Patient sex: M
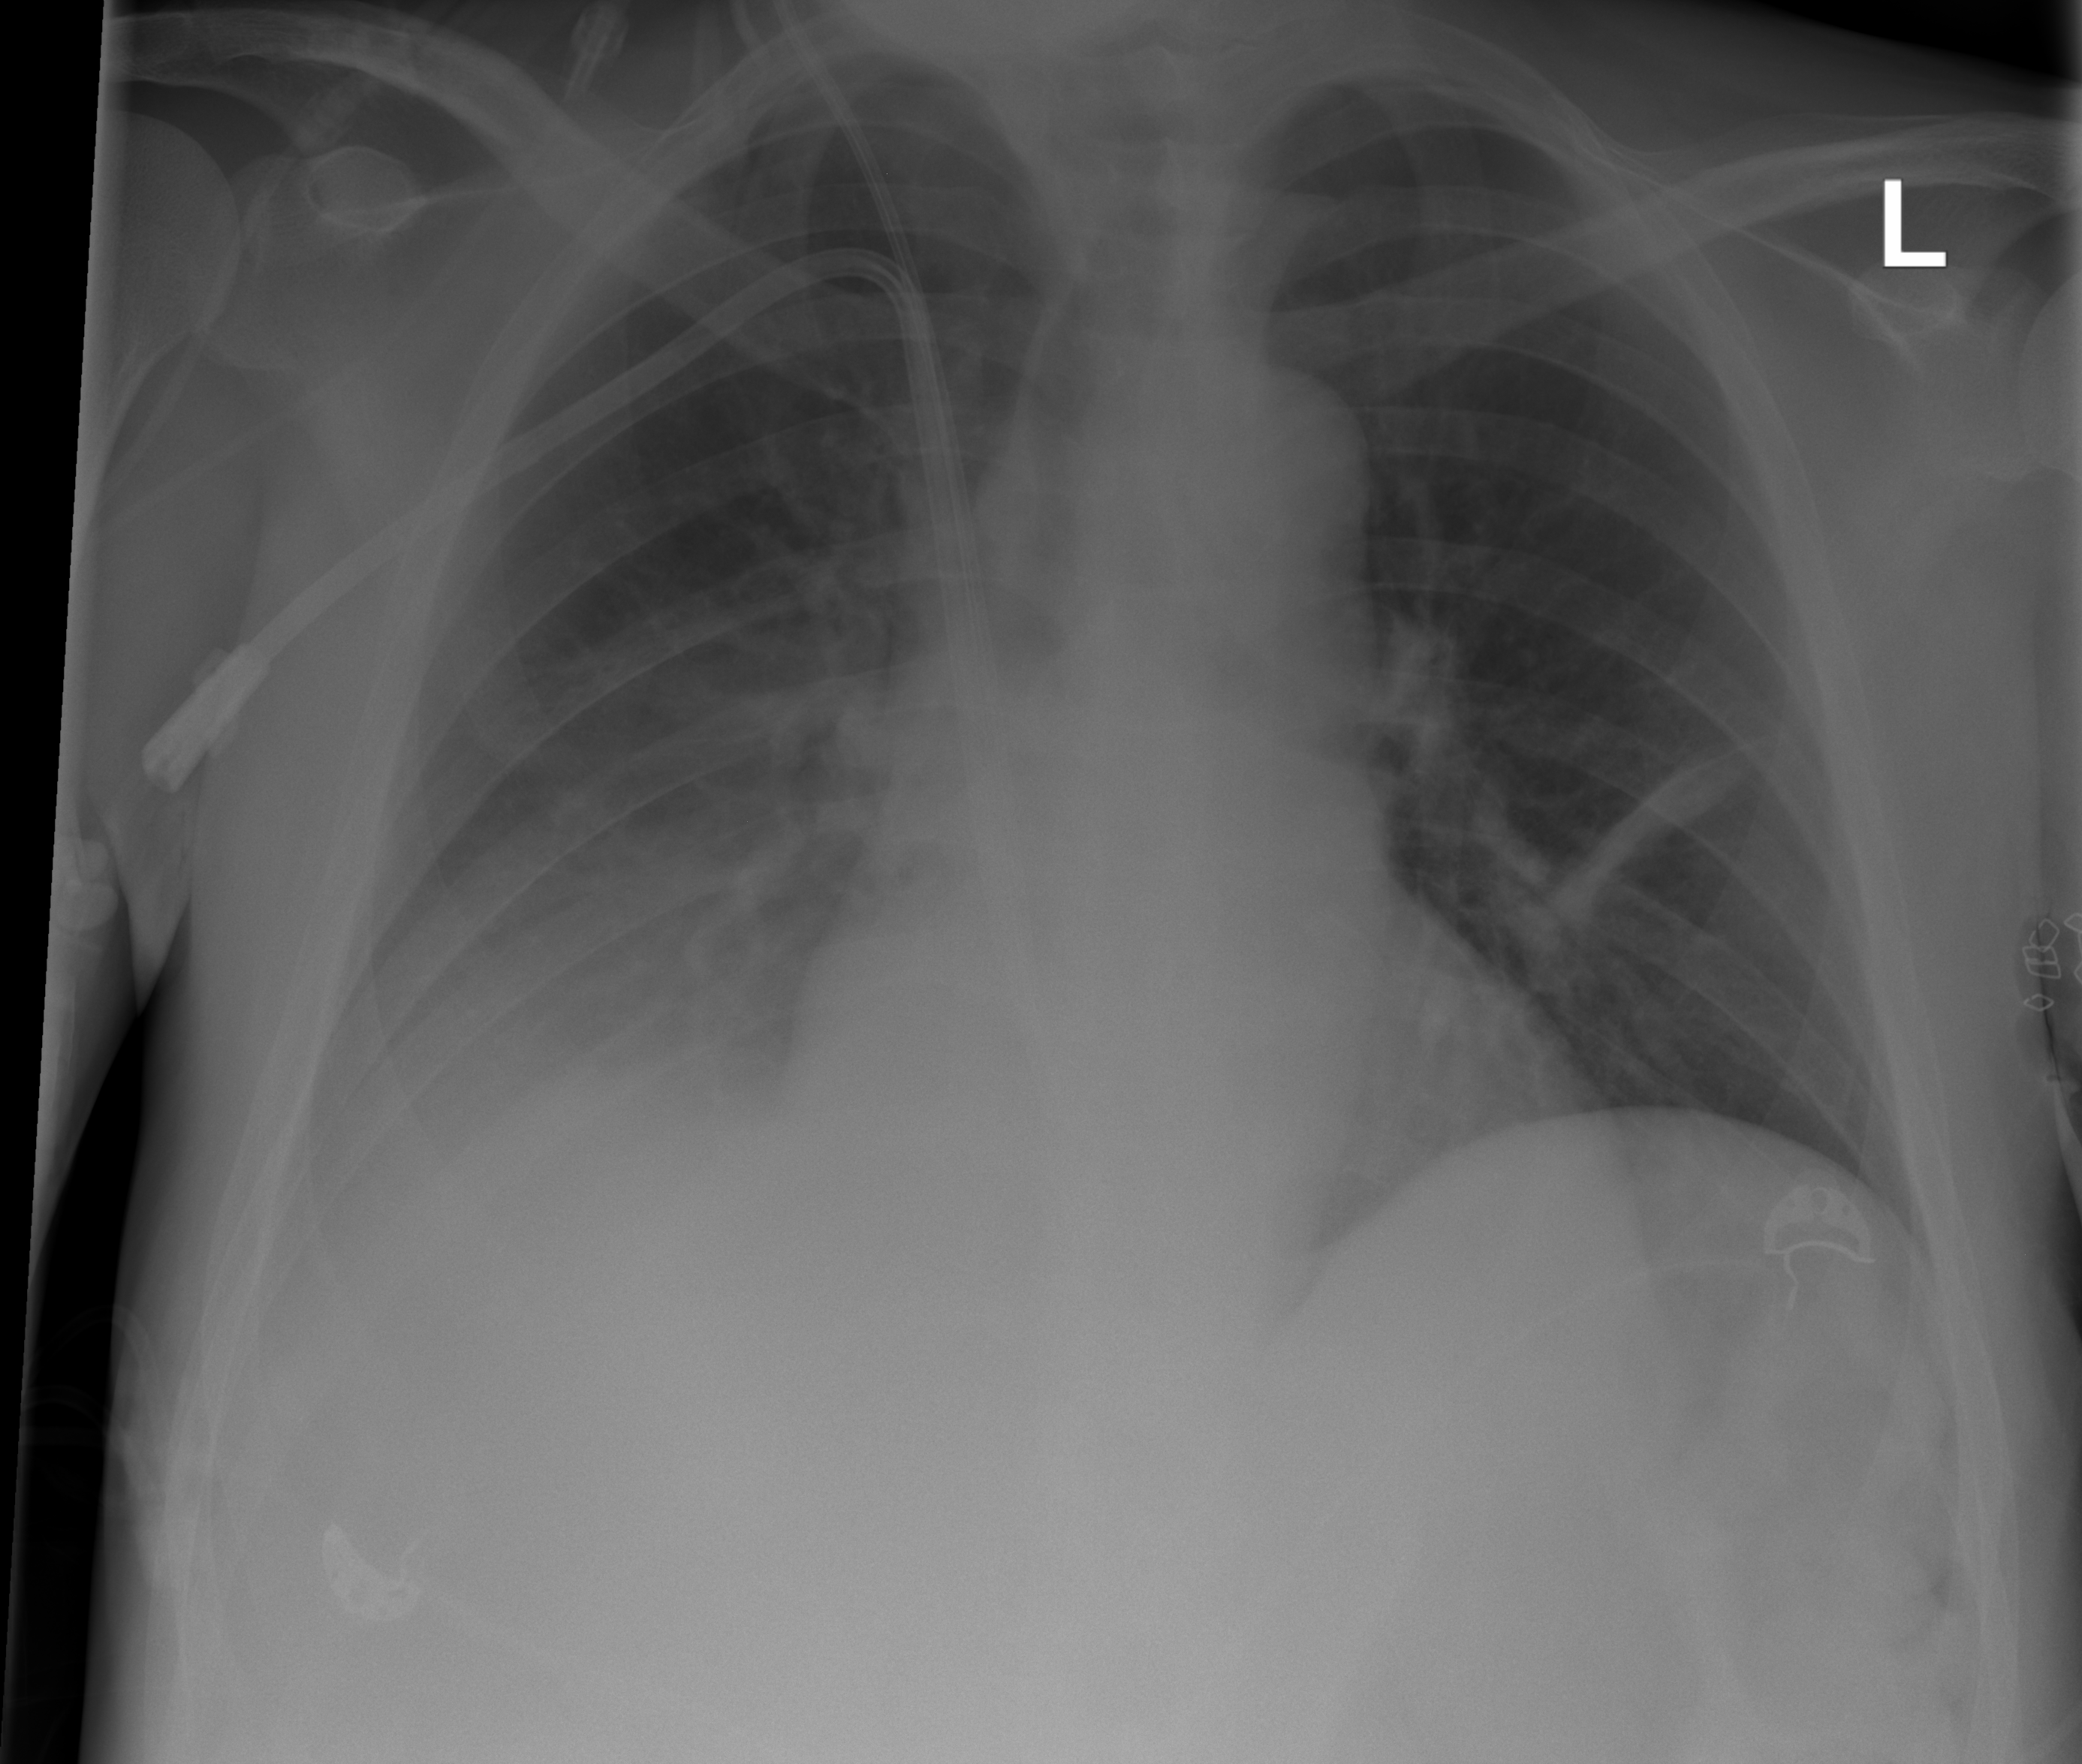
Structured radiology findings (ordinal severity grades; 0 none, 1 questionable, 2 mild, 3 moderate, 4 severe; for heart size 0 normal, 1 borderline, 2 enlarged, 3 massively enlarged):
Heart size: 0
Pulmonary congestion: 0
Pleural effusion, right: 2
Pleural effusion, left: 0
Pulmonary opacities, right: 0
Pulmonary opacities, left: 0
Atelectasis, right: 2
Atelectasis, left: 2